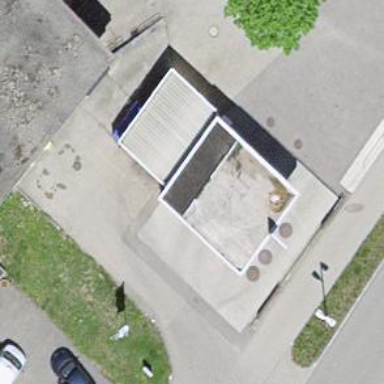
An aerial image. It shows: Car wash facility.